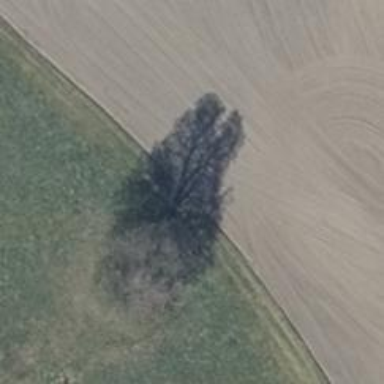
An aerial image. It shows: Deciduous tree with broadleaved leaves.